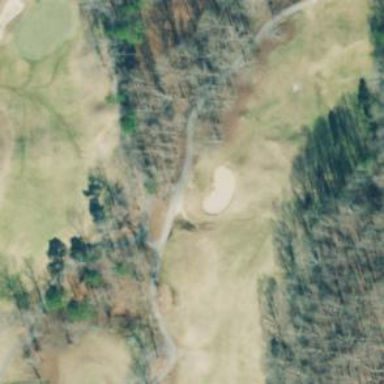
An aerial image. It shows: Pathway for golfing.